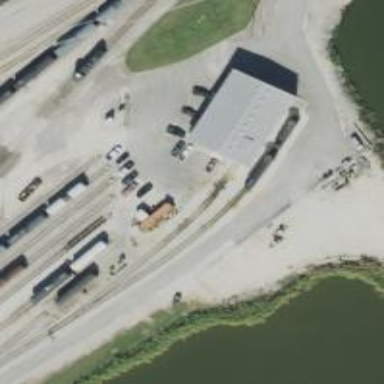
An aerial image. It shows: Railway yard used for servicing trains.